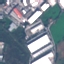
Label: Industrial